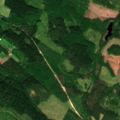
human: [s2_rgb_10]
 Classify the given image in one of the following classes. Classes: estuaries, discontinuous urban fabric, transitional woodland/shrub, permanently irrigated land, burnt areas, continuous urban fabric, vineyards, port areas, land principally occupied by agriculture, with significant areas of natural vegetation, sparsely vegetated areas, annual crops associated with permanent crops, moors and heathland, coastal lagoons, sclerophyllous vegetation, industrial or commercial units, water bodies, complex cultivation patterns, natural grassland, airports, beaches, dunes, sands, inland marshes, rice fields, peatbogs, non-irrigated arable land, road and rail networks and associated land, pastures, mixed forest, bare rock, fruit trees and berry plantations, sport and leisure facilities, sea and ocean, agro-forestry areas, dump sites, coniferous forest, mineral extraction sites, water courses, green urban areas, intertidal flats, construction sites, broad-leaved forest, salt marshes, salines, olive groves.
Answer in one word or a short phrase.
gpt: coniferous forest, mixed forest, transitional woodland/shrub